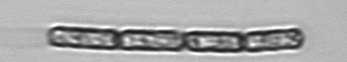
Label: Dactyliosolen_fragilissimus